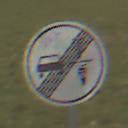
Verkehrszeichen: EndeVerbotUeberholenEinspurigeFahrzeuge
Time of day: Midday
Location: Outdoor (Nature)
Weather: Overcast
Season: NotSpecified
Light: Natural